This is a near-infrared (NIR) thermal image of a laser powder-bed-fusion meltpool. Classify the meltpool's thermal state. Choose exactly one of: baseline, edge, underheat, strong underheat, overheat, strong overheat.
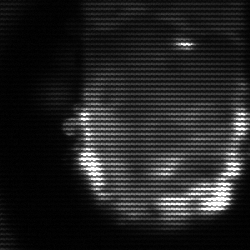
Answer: baseline